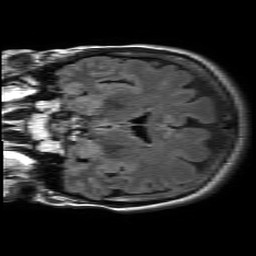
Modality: FLAIR
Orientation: coronal
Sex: female
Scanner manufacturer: philips
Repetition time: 11 s
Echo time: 0.125 s